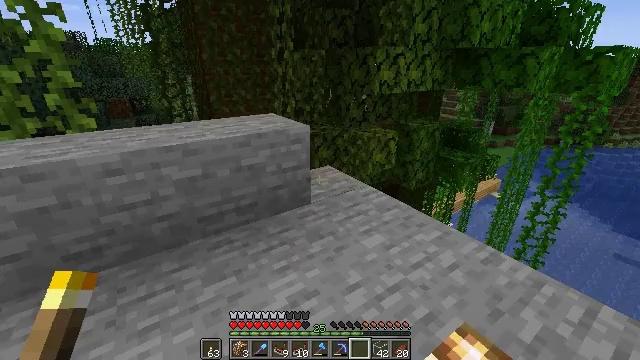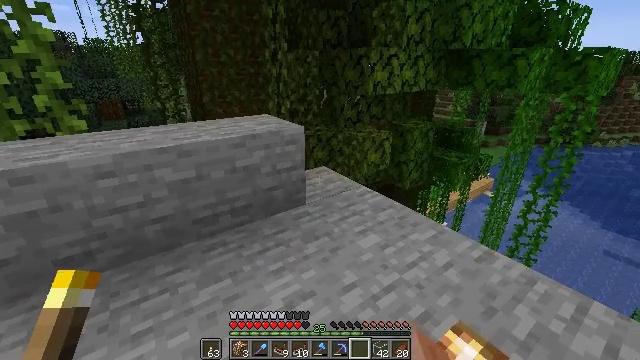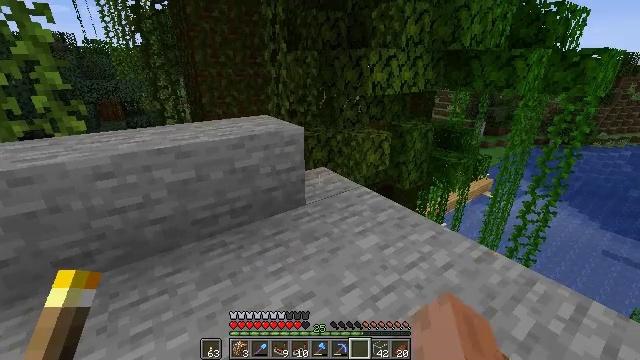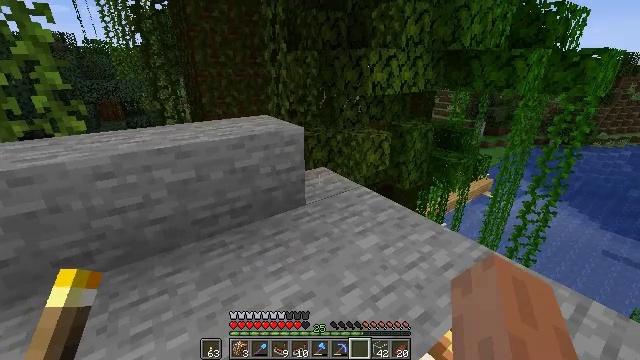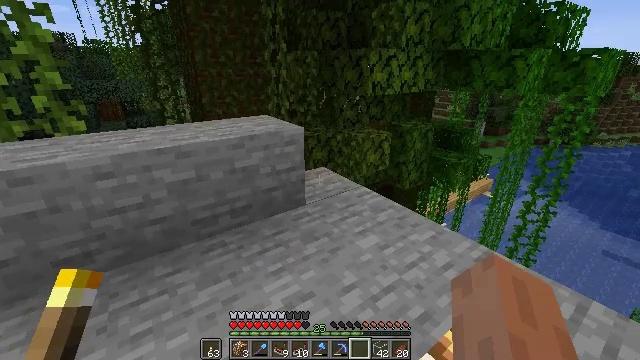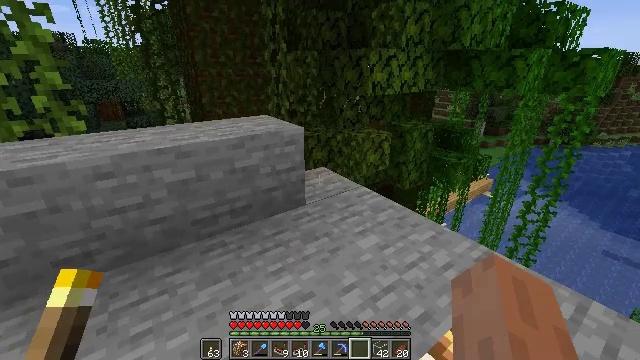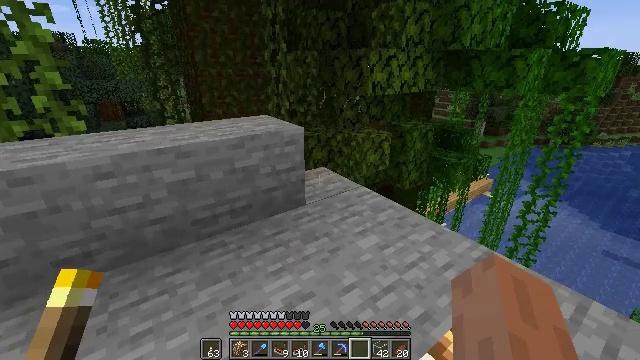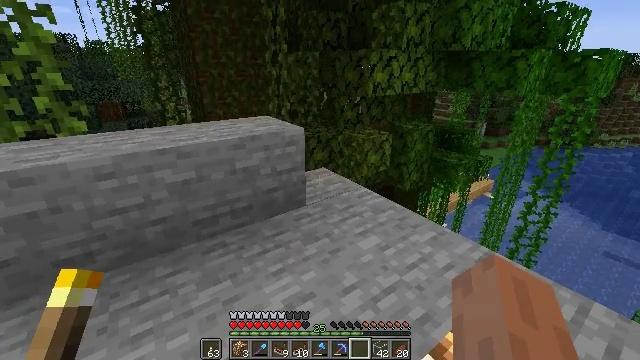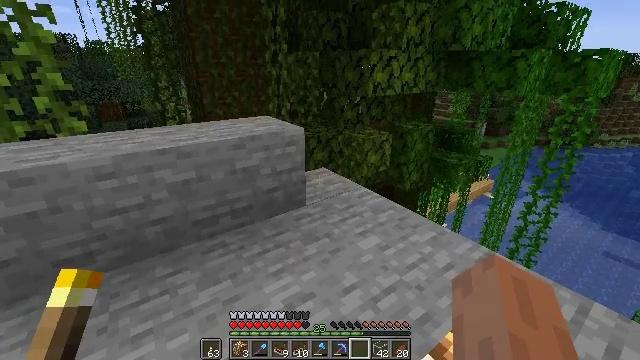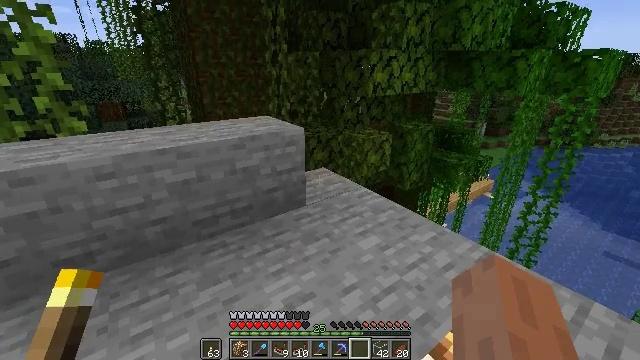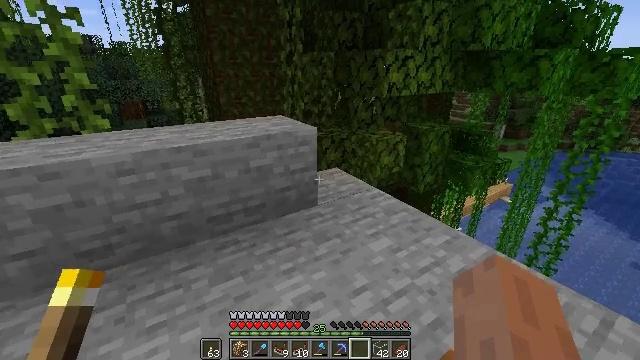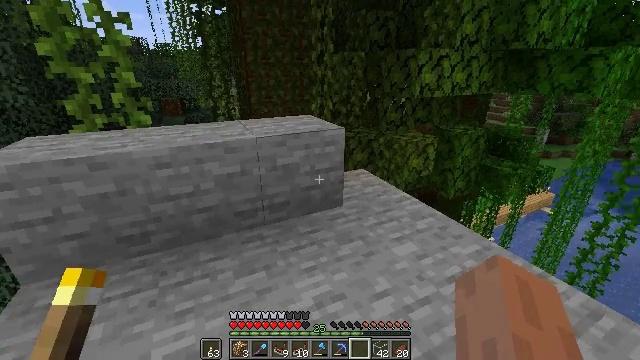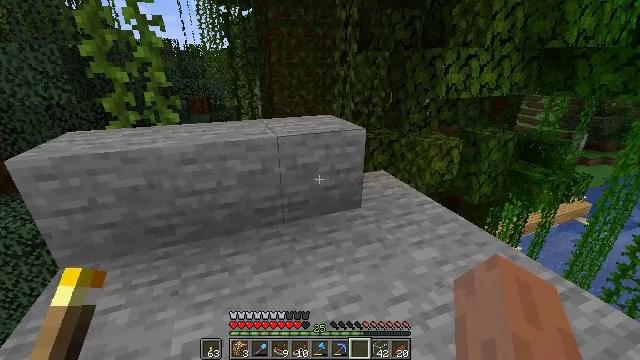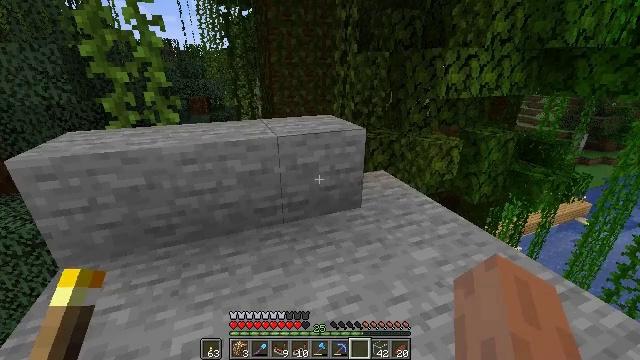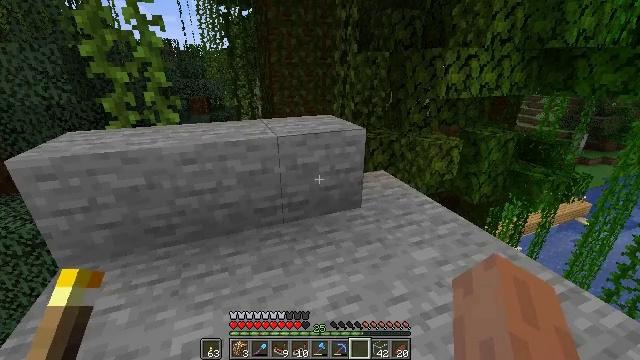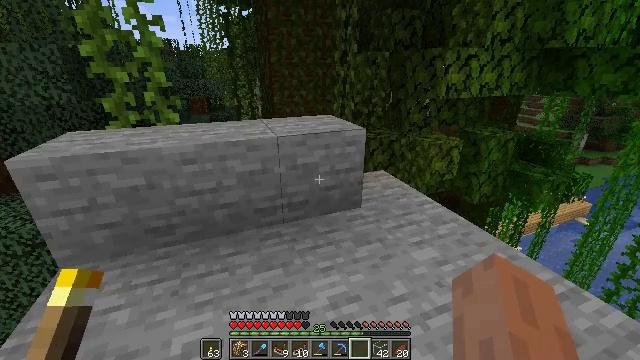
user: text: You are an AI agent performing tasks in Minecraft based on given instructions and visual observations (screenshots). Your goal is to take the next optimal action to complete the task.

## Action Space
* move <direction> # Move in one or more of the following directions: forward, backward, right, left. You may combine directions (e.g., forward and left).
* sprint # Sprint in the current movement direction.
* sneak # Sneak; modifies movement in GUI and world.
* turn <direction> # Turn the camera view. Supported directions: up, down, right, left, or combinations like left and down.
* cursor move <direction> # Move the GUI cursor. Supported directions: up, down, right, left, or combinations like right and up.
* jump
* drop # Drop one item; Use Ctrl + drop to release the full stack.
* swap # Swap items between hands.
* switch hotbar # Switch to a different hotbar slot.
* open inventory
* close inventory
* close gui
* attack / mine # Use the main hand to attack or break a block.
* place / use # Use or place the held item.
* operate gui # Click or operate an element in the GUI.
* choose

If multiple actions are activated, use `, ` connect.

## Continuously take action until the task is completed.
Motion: motion action
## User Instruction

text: Place cobblestone in the furnace to create stone.
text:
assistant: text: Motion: turn right
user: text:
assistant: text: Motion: no_op
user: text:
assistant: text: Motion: no_op
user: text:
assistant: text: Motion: no_op
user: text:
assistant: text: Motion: no_op
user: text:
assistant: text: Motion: no_op
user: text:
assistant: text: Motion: no_op
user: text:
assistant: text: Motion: no_op
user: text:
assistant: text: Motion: no_op
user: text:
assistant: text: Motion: turn left
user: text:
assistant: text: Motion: turn left
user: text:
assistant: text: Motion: turn left
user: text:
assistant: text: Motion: no_op
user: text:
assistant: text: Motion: no_op
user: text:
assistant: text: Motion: no_op
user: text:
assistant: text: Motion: no_op
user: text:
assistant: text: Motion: no_op
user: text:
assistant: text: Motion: no_op
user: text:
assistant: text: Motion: no_op
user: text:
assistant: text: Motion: no_op
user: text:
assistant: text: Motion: no_op
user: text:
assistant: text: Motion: no_op
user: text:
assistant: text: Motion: move forward
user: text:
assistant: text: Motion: move forward and move left
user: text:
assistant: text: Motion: move forward and move left
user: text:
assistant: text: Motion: move forward and move left, turn right and down
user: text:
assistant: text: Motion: move forward and move left, turn right and down
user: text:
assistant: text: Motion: move forward and move left, turn right and down
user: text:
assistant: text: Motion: move forward and move left, turn right and down
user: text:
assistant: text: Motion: move forward and move left, turn right